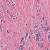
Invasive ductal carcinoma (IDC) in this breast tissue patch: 1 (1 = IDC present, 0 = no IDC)